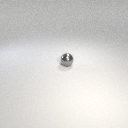
small gray metal sphere